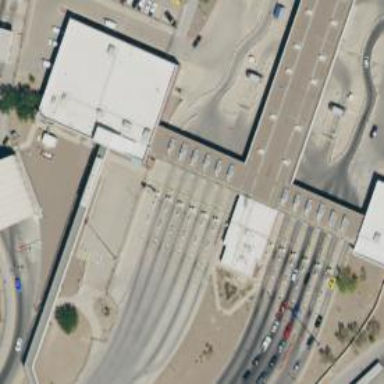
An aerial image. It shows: Border control barrier.